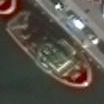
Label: civil